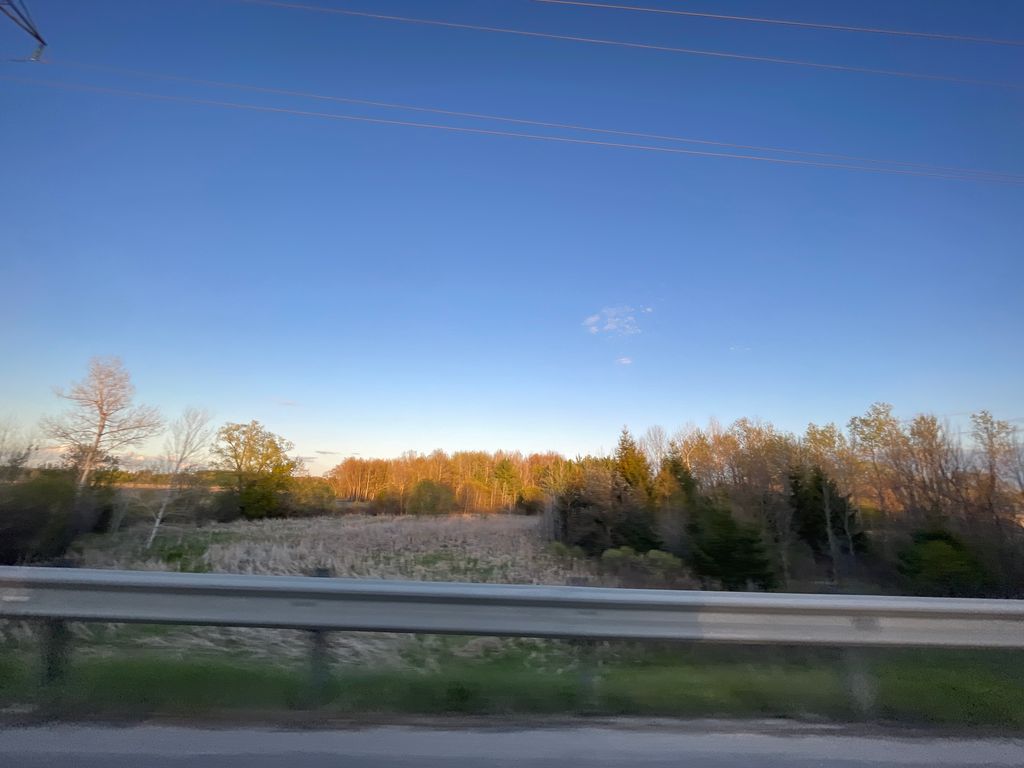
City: kitchener-waterloo